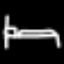
Label: bed